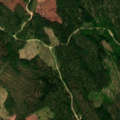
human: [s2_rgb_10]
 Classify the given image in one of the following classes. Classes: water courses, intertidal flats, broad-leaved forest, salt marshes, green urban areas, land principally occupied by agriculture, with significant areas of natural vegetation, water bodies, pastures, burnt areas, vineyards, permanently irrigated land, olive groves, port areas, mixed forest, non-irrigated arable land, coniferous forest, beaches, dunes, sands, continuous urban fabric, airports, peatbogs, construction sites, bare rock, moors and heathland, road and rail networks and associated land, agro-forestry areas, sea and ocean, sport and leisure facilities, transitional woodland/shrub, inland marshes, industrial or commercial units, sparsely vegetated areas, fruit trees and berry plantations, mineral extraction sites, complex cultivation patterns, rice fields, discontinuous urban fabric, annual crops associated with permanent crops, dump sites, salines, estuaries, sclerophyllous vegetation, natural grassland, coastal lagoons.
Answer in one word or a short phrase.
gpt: coniferous forest, mixed forest